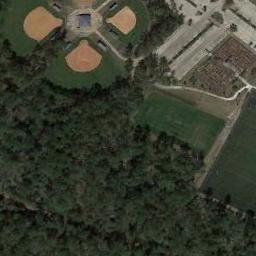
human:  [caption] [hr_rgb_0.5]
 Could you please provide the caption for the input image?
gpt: The baseball field is surrounded by trees .

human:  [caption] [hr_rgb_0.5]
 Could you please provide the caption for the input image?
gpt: Three baseball diamonds are surrounded by many trees .

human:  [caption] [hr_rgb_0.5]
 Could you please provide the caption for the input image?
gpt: There are three baseball diamonds in the grass surrounded by the forests .

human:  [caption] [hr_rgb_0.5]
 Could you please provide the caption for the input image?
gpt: Four baseball diamonds adjacent to each other make up a circle and the open area beside .

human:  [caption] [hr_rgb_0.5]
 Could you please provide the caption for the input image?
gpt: Many trees are beside the three baseball diamonds .